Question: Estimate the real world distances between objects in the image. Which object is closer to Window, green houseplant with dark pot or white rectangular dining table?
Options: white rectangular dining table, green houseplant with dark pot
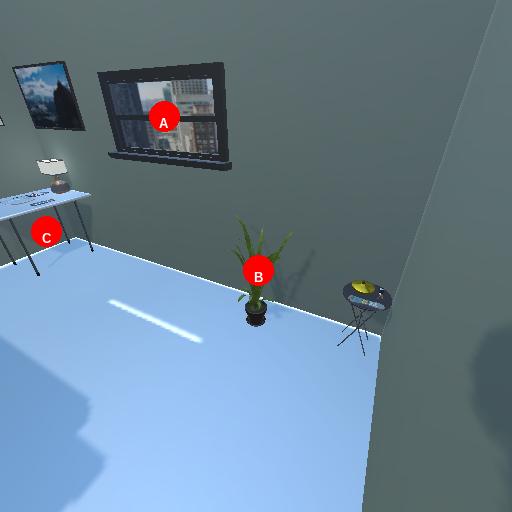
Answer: white rectangular dining table